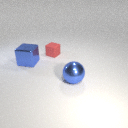
small red rubber cube to the right of large blue metal cube